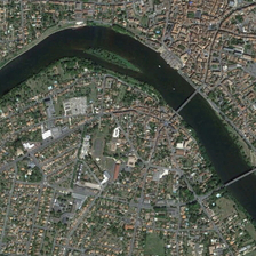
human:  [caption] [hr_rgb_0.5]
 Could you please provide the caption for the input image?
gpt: Residential areas in Rio de Janeiro.

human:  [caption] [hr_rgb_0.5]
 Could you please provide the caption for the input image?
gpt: Rio de Janeiro is a residential area.

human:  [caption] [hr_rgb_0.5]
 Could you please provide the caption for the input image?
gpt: Rio de Janeiro is a residential area.

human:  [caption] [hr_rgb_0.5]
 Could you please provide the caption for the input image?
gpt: The river is a residential area.

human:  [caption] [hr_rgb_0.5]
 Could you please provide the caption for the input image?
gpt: Residential areas in Rio de Janeiro.